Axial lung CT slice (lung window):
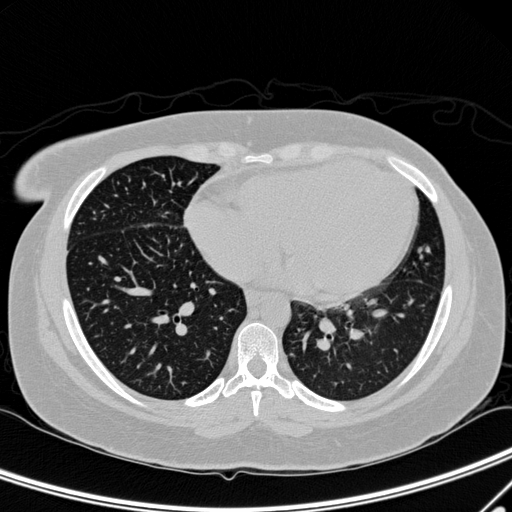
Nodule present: no